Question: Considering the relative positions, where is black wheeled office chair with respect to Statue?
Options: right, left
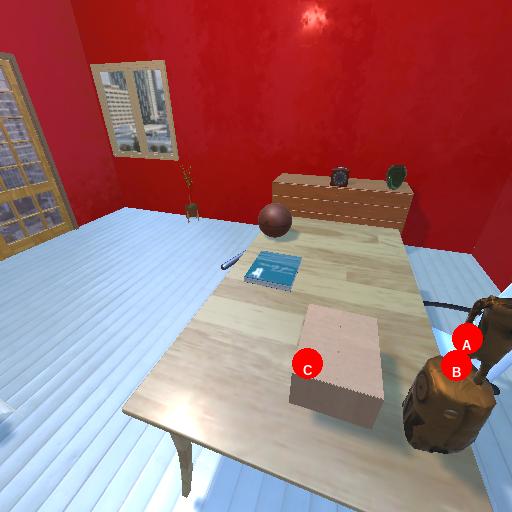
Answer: right